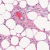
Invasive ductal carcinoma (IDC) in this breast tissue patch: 0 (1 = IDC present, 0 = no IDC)